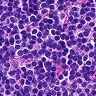
Metastatic tissue present: no